Interaction volume radius: 10 \u00c5
Interaction volume height: 20 \u00c5
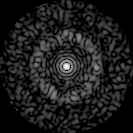
Disorder parameter: 0.8607